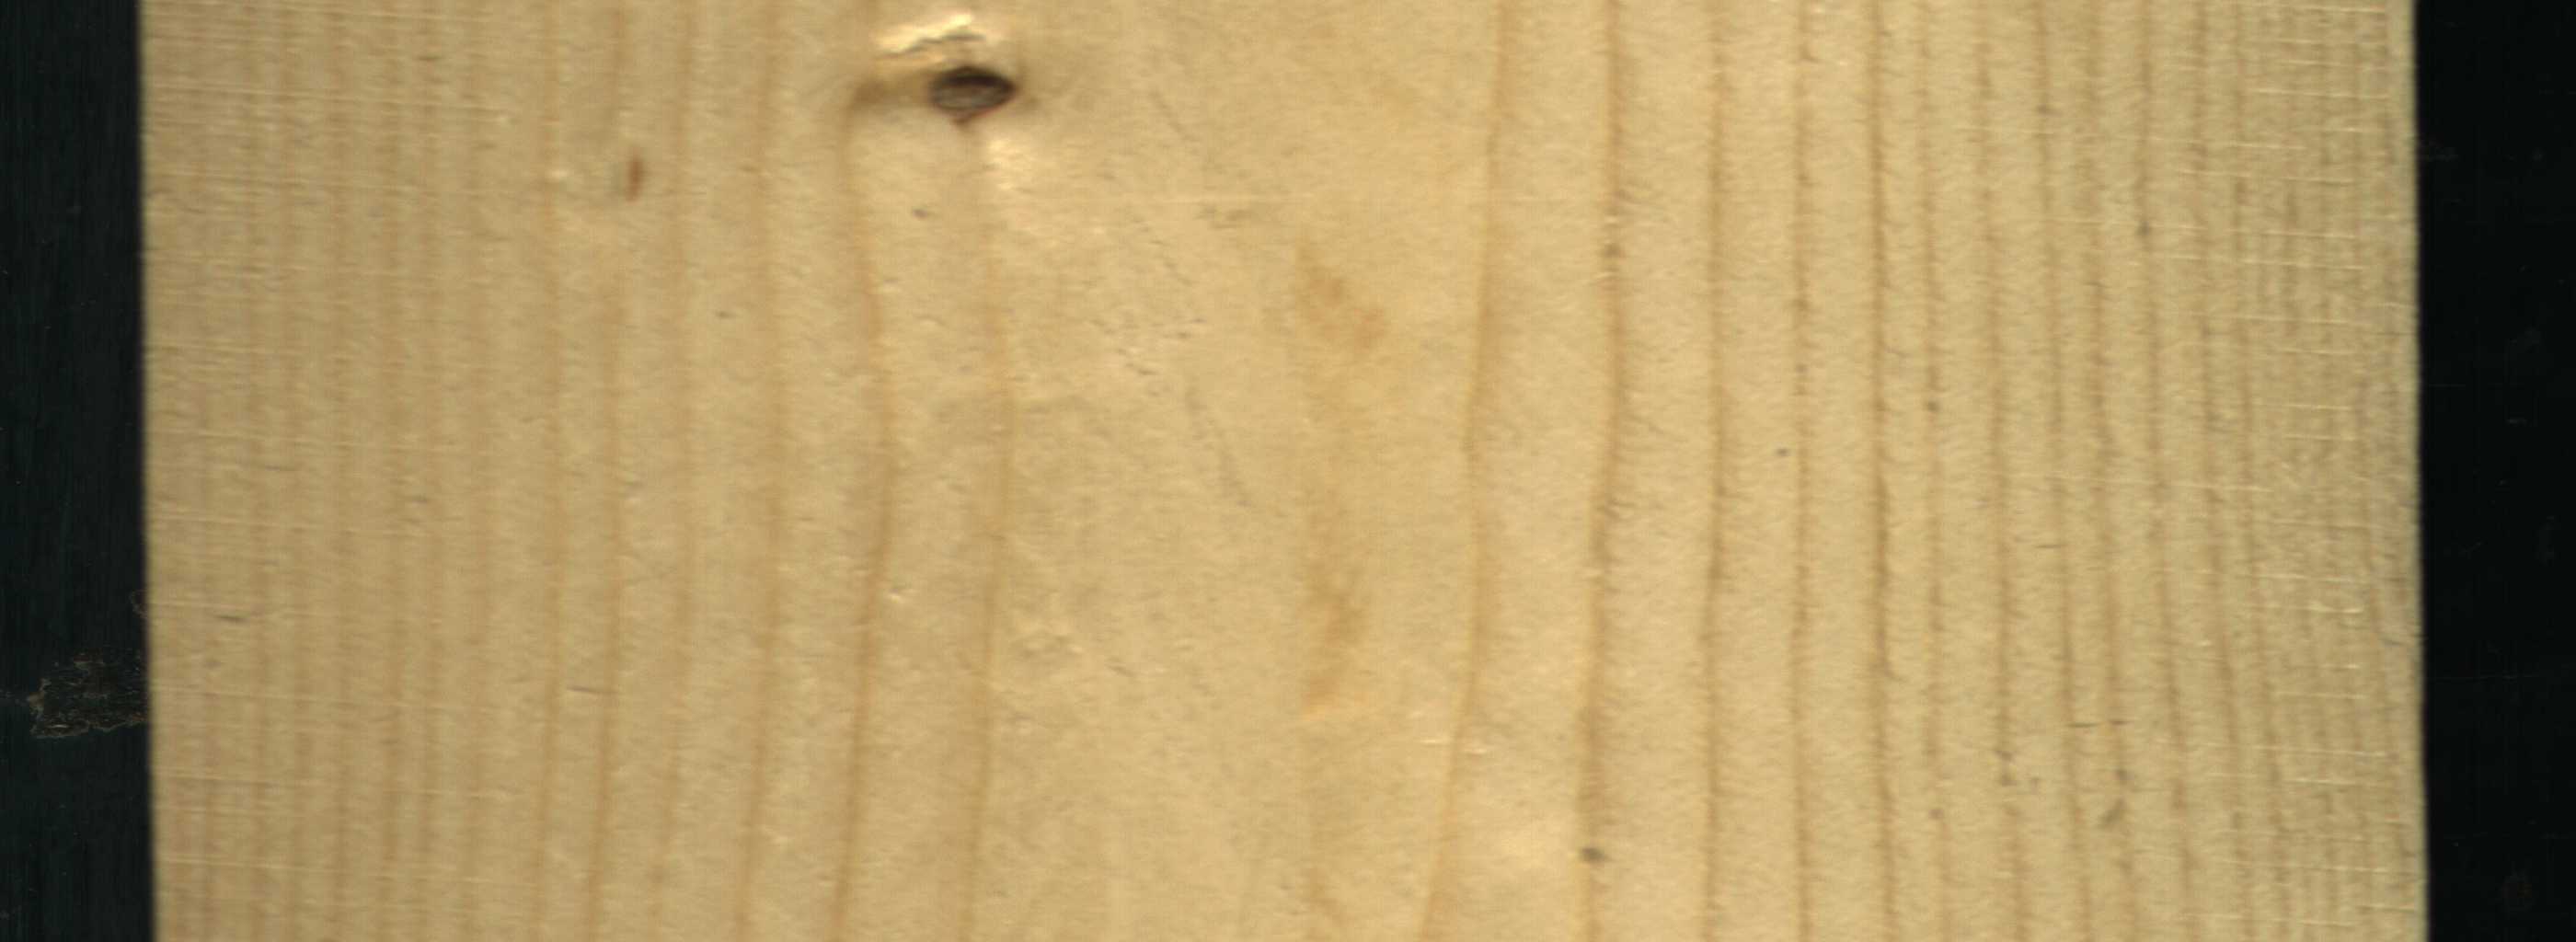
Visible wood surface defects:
Dead_Knot